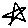
Label: star